Aerial crown-view tile of a tropical tree (Barro Colorado Island, Panama), acquired 20241112:
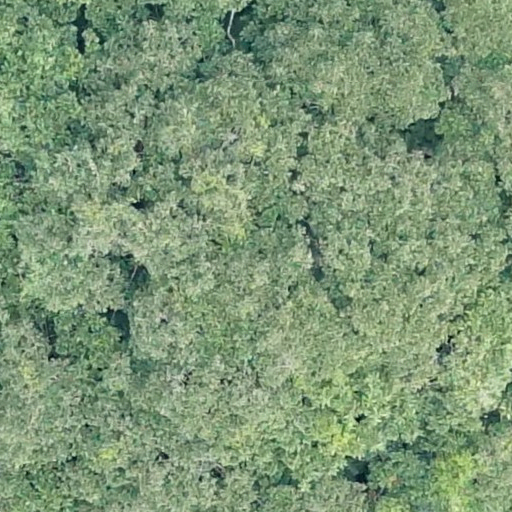
Species: Dipteryx oleifera
GBIF accepted scientific name: Dipteryx oleifera
Crown area: 730.278 m²